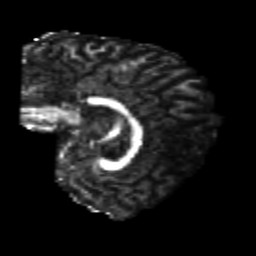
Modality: FA
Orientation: sagittal
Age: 24
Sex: female
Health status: healthy
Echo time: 0.074 s